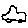
Label: car